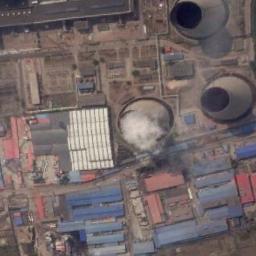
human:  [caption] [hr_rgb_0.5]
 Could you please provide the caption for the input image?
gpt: There are plant and machinery in the thermal power station, and there are three cooling towers, one steaming .

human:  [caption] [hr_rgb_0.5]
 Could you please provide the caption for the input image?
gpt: Many buildings of different shapes are next to the thermal power station .

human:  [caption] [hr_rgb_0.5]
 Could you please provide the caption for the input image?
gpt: The thermal power station is next to some buildings with white mist above .

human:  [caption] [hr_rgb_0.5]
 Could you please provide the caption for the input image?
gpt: There are rows of blue or red buildings on one side of the two thermal power stations .

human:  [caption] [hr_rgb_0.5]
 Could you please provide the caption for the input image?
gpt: There are some blue buildings and three chimneys on the thermal power station .